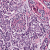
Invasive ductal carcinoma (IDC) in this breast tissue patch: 1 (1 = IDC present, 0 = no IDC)